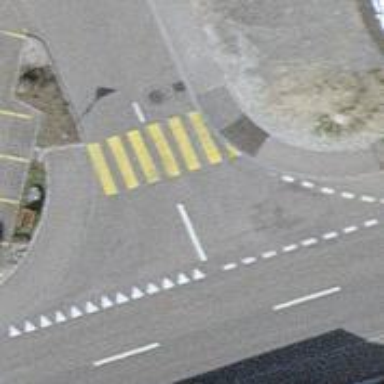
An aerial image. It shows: Uncontrolled crossing on the road.